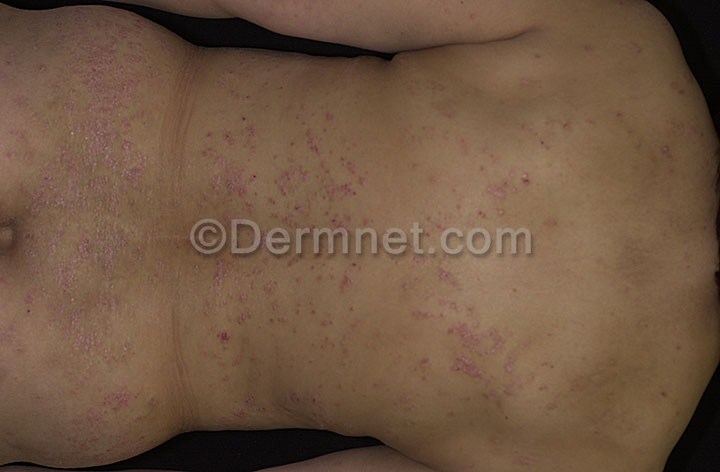
Disease: Lupus and other Connective Tissue diseases